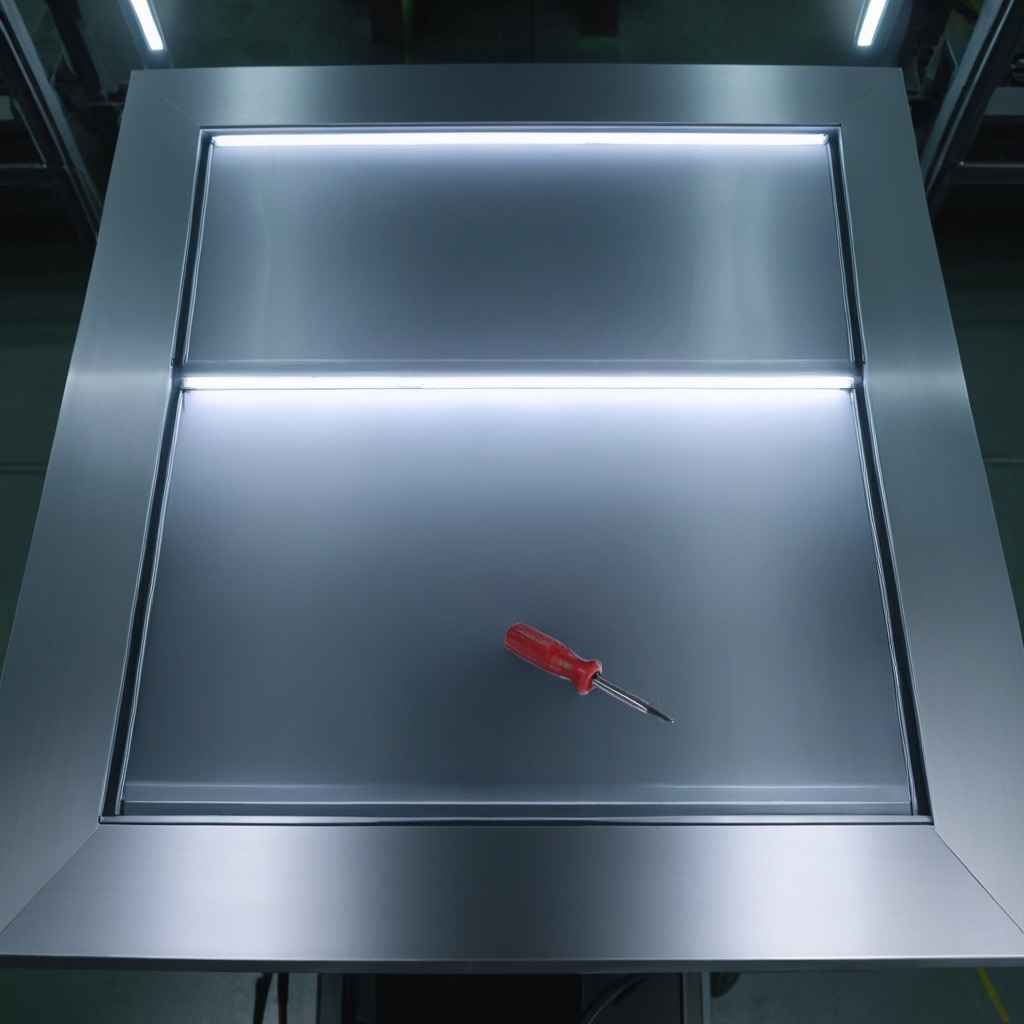
A screwdriver is lying on the metal table in the machine shop under fluorescent lights.